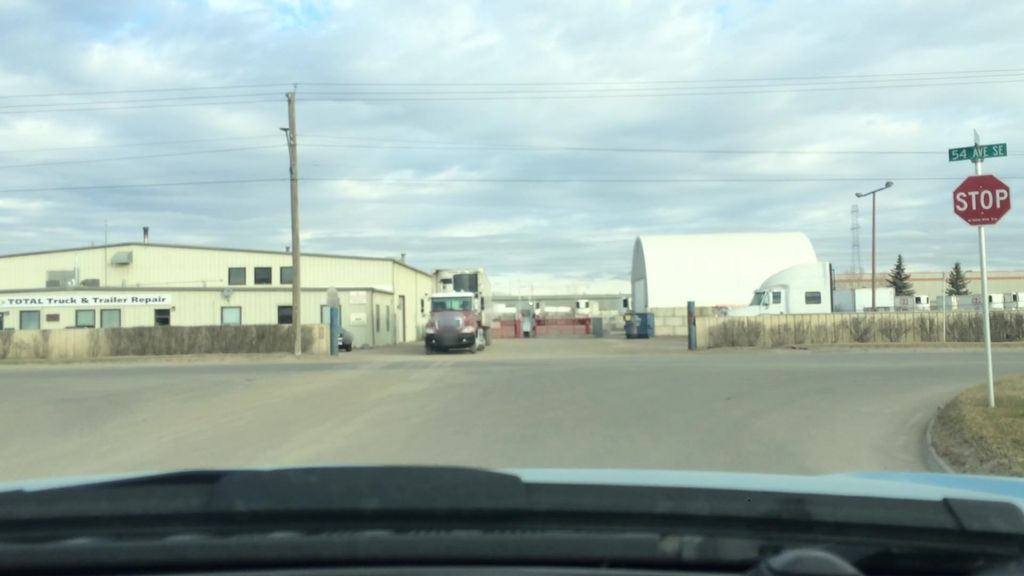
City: calgary